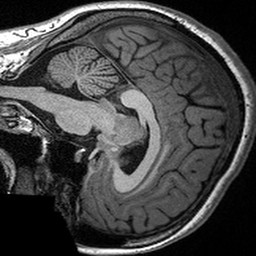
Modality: T1w
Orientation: sagittal
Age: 34
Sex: female